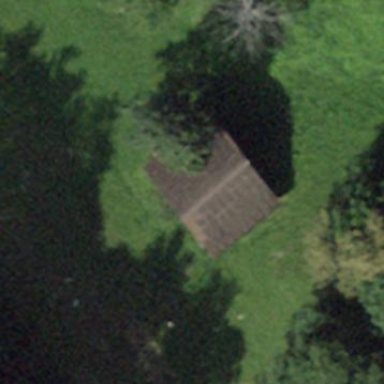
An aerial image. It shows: Barn.